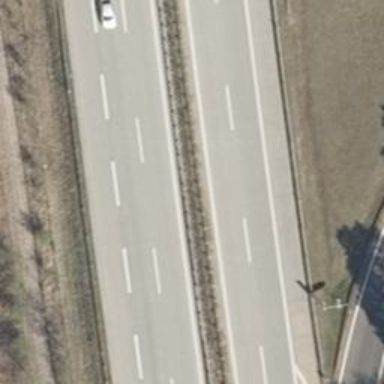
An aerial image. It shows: Motorway with concrete surface.